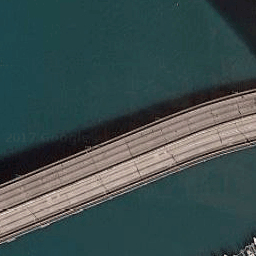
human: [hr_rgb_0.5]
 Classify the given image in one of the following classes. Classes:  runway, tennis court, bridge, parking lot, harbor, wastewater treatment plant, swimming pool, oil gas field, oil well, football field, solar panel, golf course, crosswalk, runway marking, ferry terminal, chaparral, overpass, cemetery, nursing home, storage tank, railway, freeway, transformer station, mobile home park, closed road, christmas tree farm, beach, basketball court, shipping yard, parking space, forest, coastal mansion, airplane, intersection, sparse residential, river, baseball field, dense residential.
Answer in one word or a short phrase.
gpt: bridge